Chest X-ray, AP view. Patient: 56 years old, sex M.
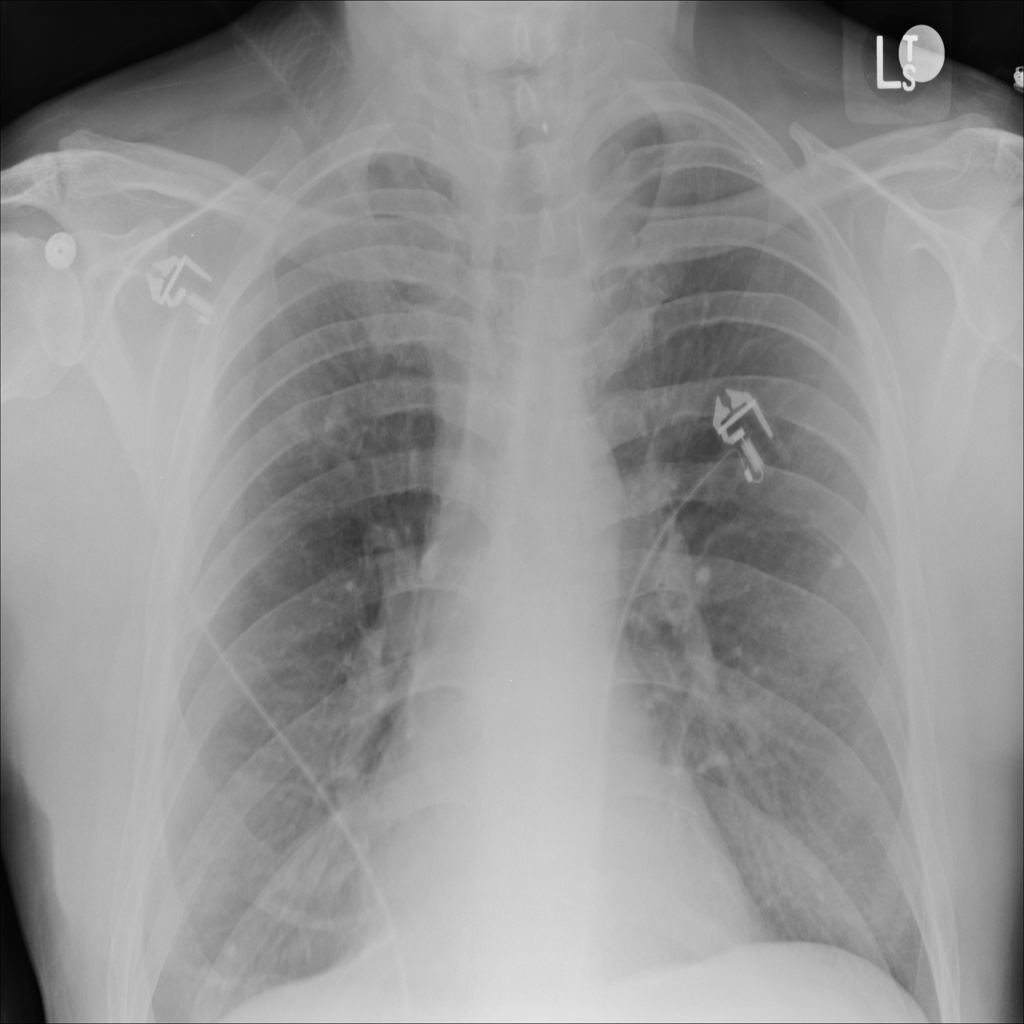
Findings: No Finding